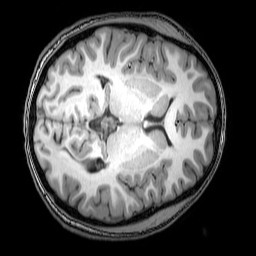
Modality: T1w
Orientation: axial
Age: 18
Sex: male